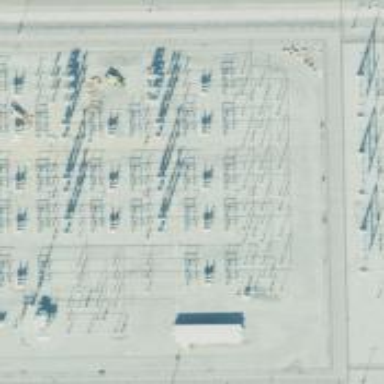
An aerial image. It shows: Switch used for power control.